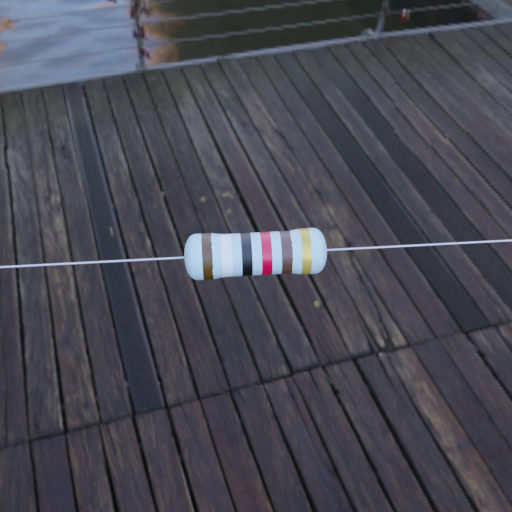
Resistor colour bands (in order): brown, white, black, red, brown, gold